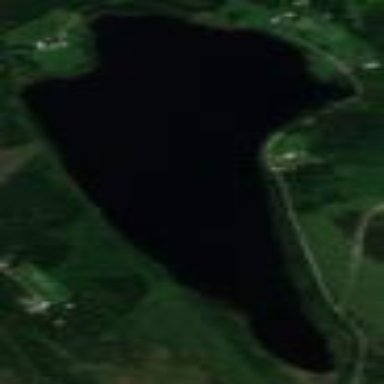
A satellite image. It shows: Lake with natural water.